Interaction volume radius: 10 \u00c5
Interaction volume height: 35 \u00c5
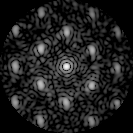
Disorder parameter: 0.4374